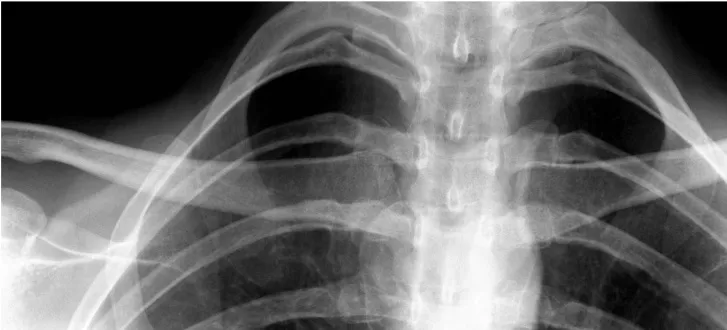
B: AP radiograph of bilateral sternoclavicular joints showed subtle joint space widening on the right side. The overlapping of medial structures such as the ribs, clavicle, sternum and vertebrae impedes visualisation of the sternoclavicular joint in direct antero-posterior films.
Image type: radiology (x_ray)